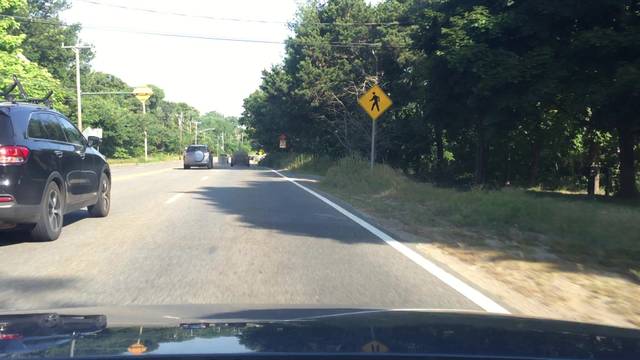
Region: United States
Coordinates: 41.839, -69.977